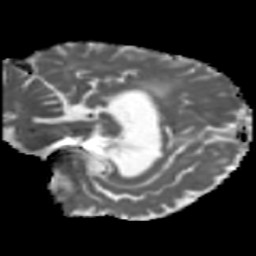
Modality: MD
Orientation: sagittal
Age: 52
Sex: male
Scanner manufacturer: siemens
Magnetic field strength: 3 T
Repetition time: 5.47 s
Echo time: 0.0854 s